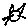
Label: cat